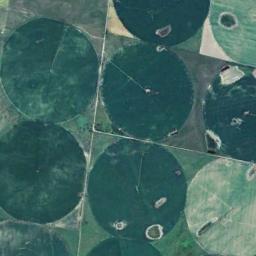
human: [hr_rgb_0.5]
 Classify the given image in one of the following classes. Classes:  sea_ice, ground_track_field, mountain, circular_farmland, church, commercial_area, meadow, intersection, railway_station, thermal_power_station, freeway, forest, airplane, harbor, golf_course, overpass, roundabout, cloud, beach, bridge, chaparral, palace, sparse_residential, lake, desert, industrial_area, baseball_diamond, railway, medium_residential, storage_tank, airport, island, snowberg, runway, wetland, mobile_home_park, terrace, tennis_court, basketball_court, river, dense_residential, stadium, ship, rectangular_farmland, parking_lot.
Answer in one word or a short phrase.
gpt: circular_farmland